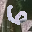
Label: 6